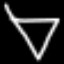
Label: diamond